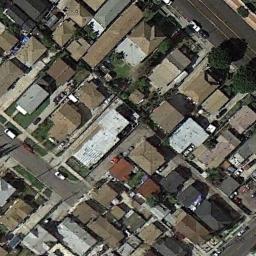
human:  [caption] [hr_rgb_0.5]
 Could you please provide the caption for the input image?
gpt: The color of the house is different .

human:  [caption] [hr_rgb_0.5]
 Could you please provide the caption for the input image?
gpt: The dense residential is next to the road with some cars .

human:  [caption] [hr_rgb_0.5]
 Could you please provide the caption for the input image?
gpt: A dense residential area has lots of houses of different sizes .

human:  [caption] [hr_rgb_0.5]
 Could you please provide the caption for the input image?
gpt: There are many roads and neatly arranged houses and trees and many vehicles in densely populated areas .

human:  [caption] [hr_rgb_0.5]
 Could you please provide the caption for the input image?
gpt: There are many brown buildings on dense residential area .